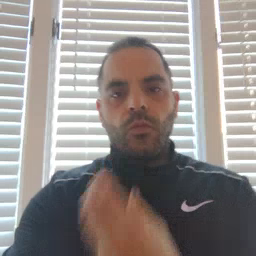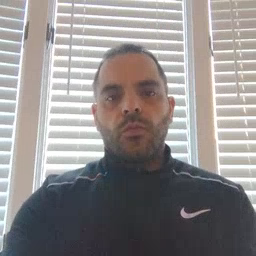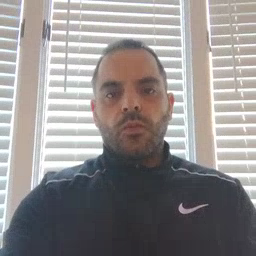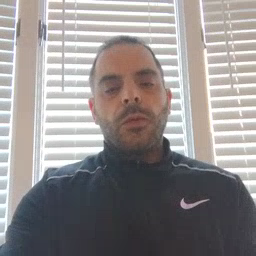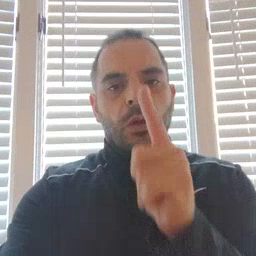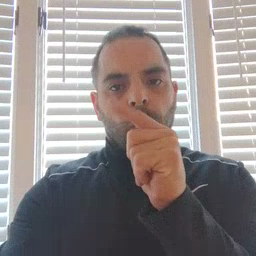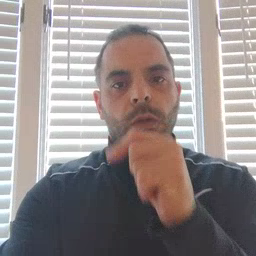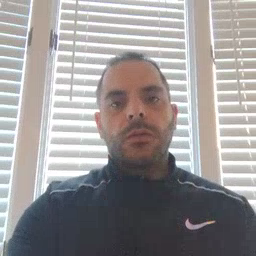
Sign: who